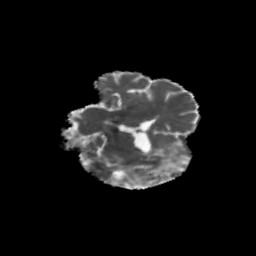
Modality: MD
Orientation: coronal
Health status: ill
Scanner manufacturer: siemens
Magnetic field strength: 3 T
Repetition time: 13.7 s
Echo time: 0.098 s